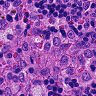
Metastatic tissue present: no